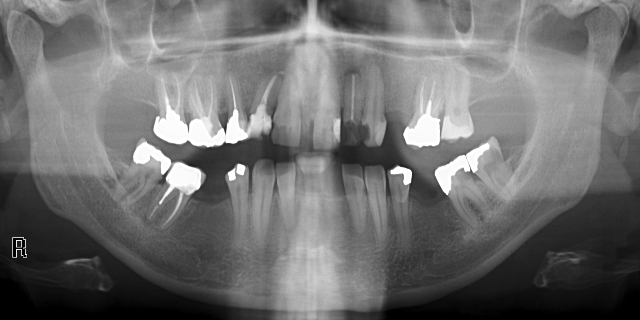
adult